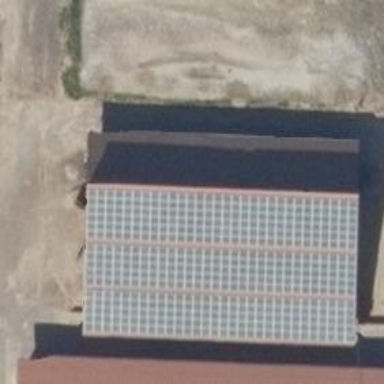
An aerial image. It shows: Solar-powered generator using photovoltaic technology. This small installation generates electricity through solar photovoltaic panels.